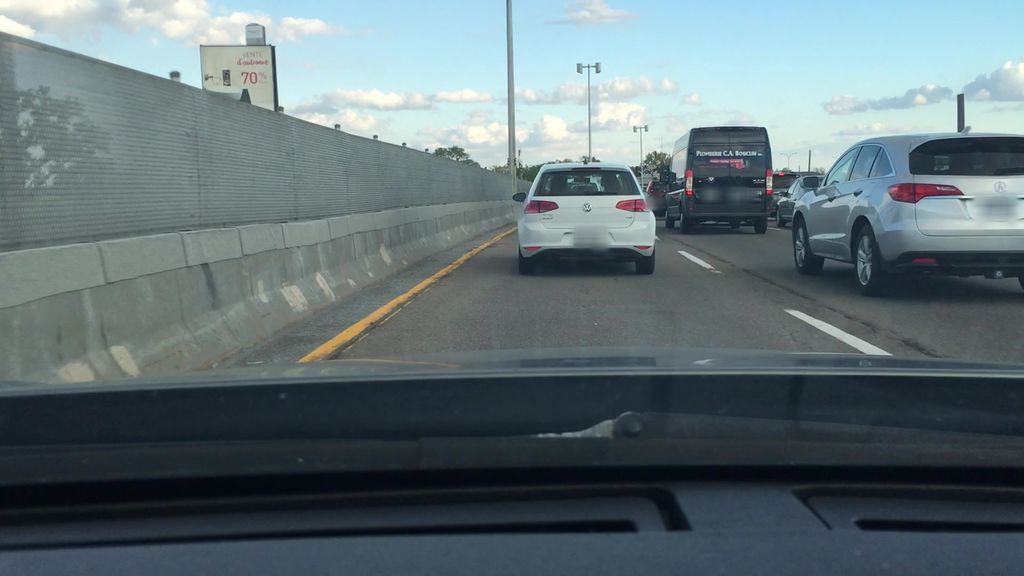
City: montreal